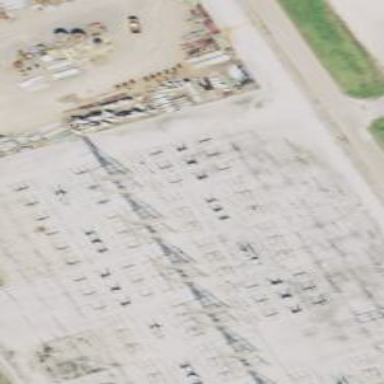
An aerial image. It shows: Switch for power supply.